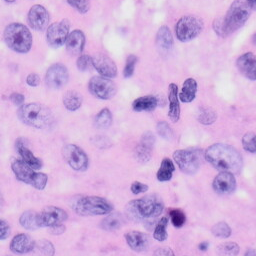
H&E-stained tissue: Skin